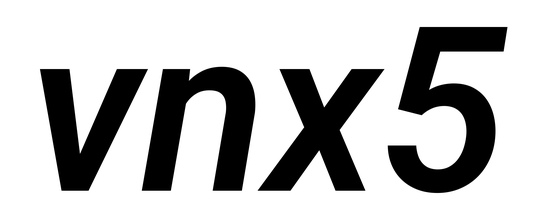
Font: Roboto-Italic_SemiBold_Italic